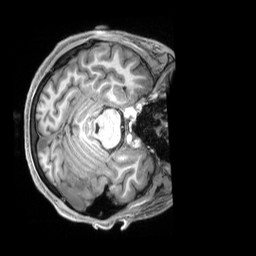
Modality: T1w
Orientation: axial
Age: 24
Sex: male
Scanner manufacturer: siemens
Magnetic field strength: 3 T
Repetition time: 2.3 s
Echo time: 0.00229 s